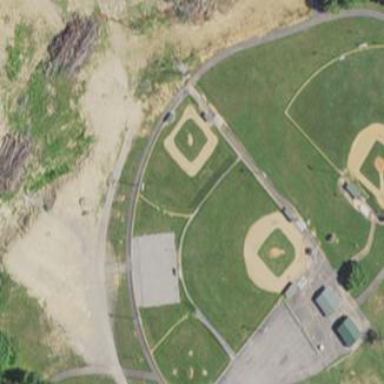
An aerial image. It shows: Baseball pitch for leisure land.